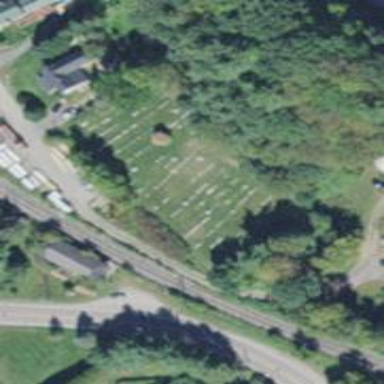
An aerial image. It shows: Graveyard area designated as cemetery.